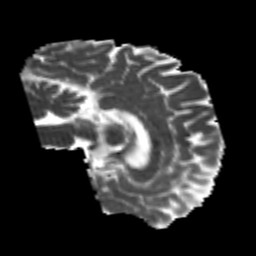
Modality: MD
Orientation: sagittal
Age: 25
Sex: male
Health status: healthy
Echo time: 0.074 s